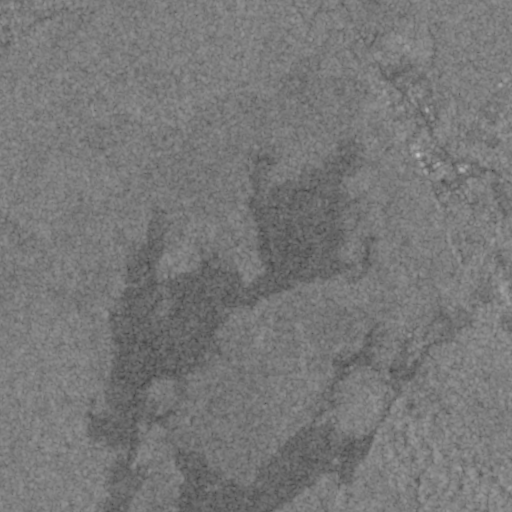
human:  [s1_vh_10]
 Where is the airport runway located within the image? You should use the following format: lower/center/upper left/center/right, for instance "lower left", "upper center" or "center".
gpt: The airport runway is located in the upper right of the image.
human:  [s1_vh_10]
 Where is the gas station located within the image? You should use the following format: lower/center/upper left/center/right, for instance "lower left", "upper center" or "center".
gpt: The gas station is located in the upper right of the image.
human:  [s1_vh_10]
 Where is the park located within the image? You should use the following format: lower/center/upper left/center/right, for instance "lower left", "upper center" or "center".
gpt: The park is located in the center right of the image.
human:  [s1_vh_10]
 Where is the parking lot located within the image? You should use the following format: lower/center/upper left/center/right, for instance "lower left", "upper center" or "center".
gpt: The parking lot is located in the center right of the image.
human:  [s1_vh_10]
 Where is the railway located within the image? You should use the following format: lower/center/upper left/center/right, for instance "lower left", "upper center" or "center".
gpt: The railway is located in the lower right of the image.
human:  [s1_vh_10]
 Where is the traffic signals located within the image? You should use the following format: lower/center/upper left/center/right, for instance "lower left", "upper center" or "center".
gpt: The traffic signals is located in the center right of the image.
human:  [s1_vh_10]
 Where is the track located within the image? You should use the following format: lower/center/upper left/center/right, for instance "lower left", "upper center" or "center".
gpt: There is no track in the image.

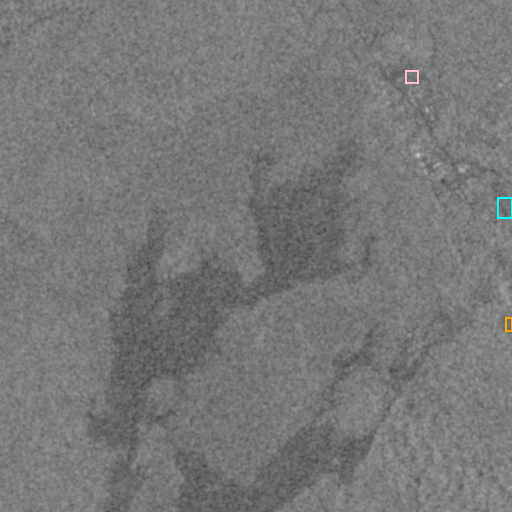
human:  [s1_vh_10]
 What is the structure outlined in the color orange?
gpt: The structure outlined in orange is a park.
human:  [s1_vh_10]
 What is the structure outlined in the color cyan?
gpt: The structure outlined in cyan is a building.
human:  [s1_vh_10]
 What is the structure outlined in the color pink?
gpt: The structure outlined in pink is a building.
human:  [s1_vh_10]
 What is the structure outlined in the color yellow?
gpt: There is no yellow outline.